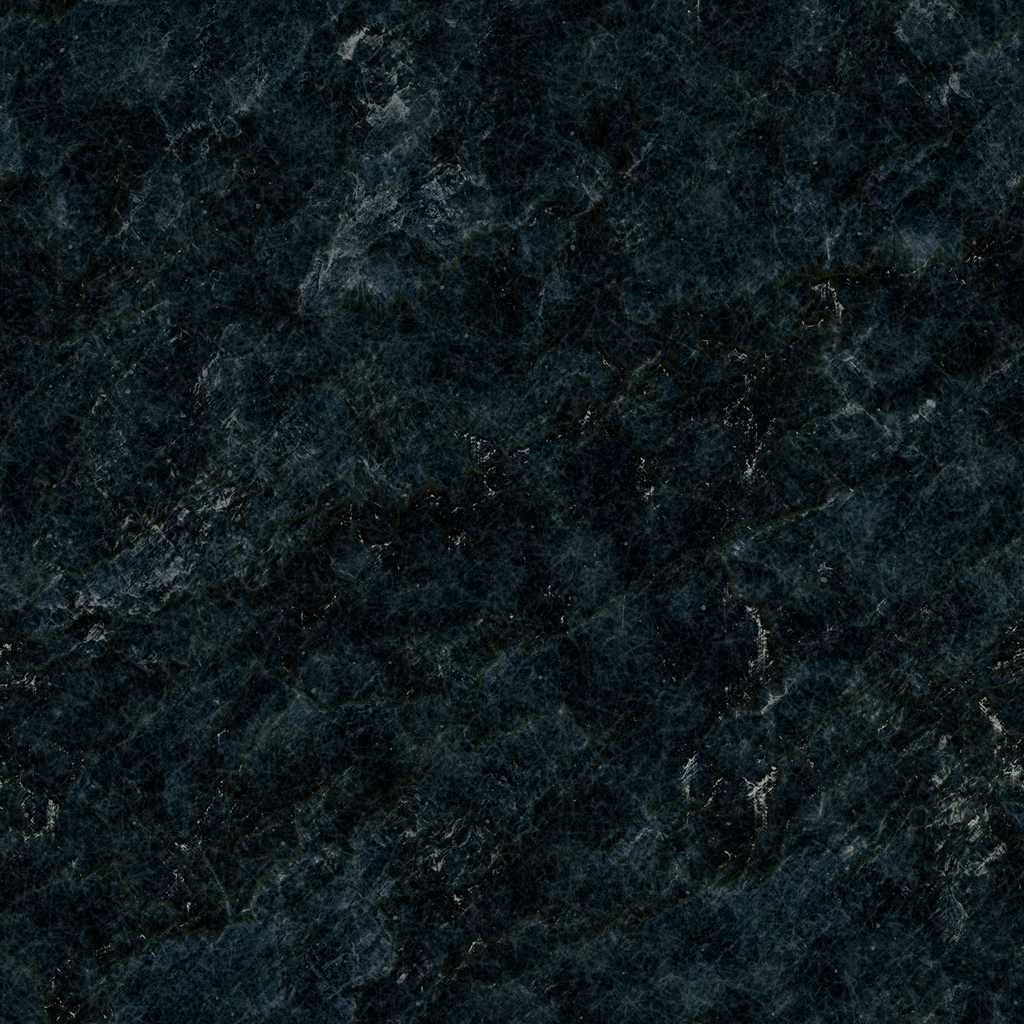
Texture map type: Color